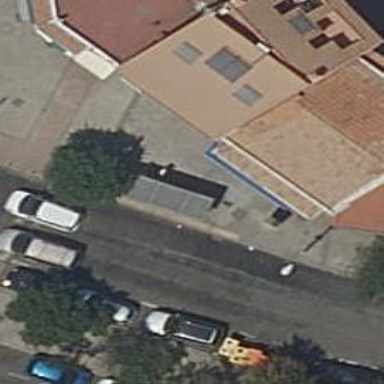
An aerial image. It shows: Bus stop with platform for public transport.